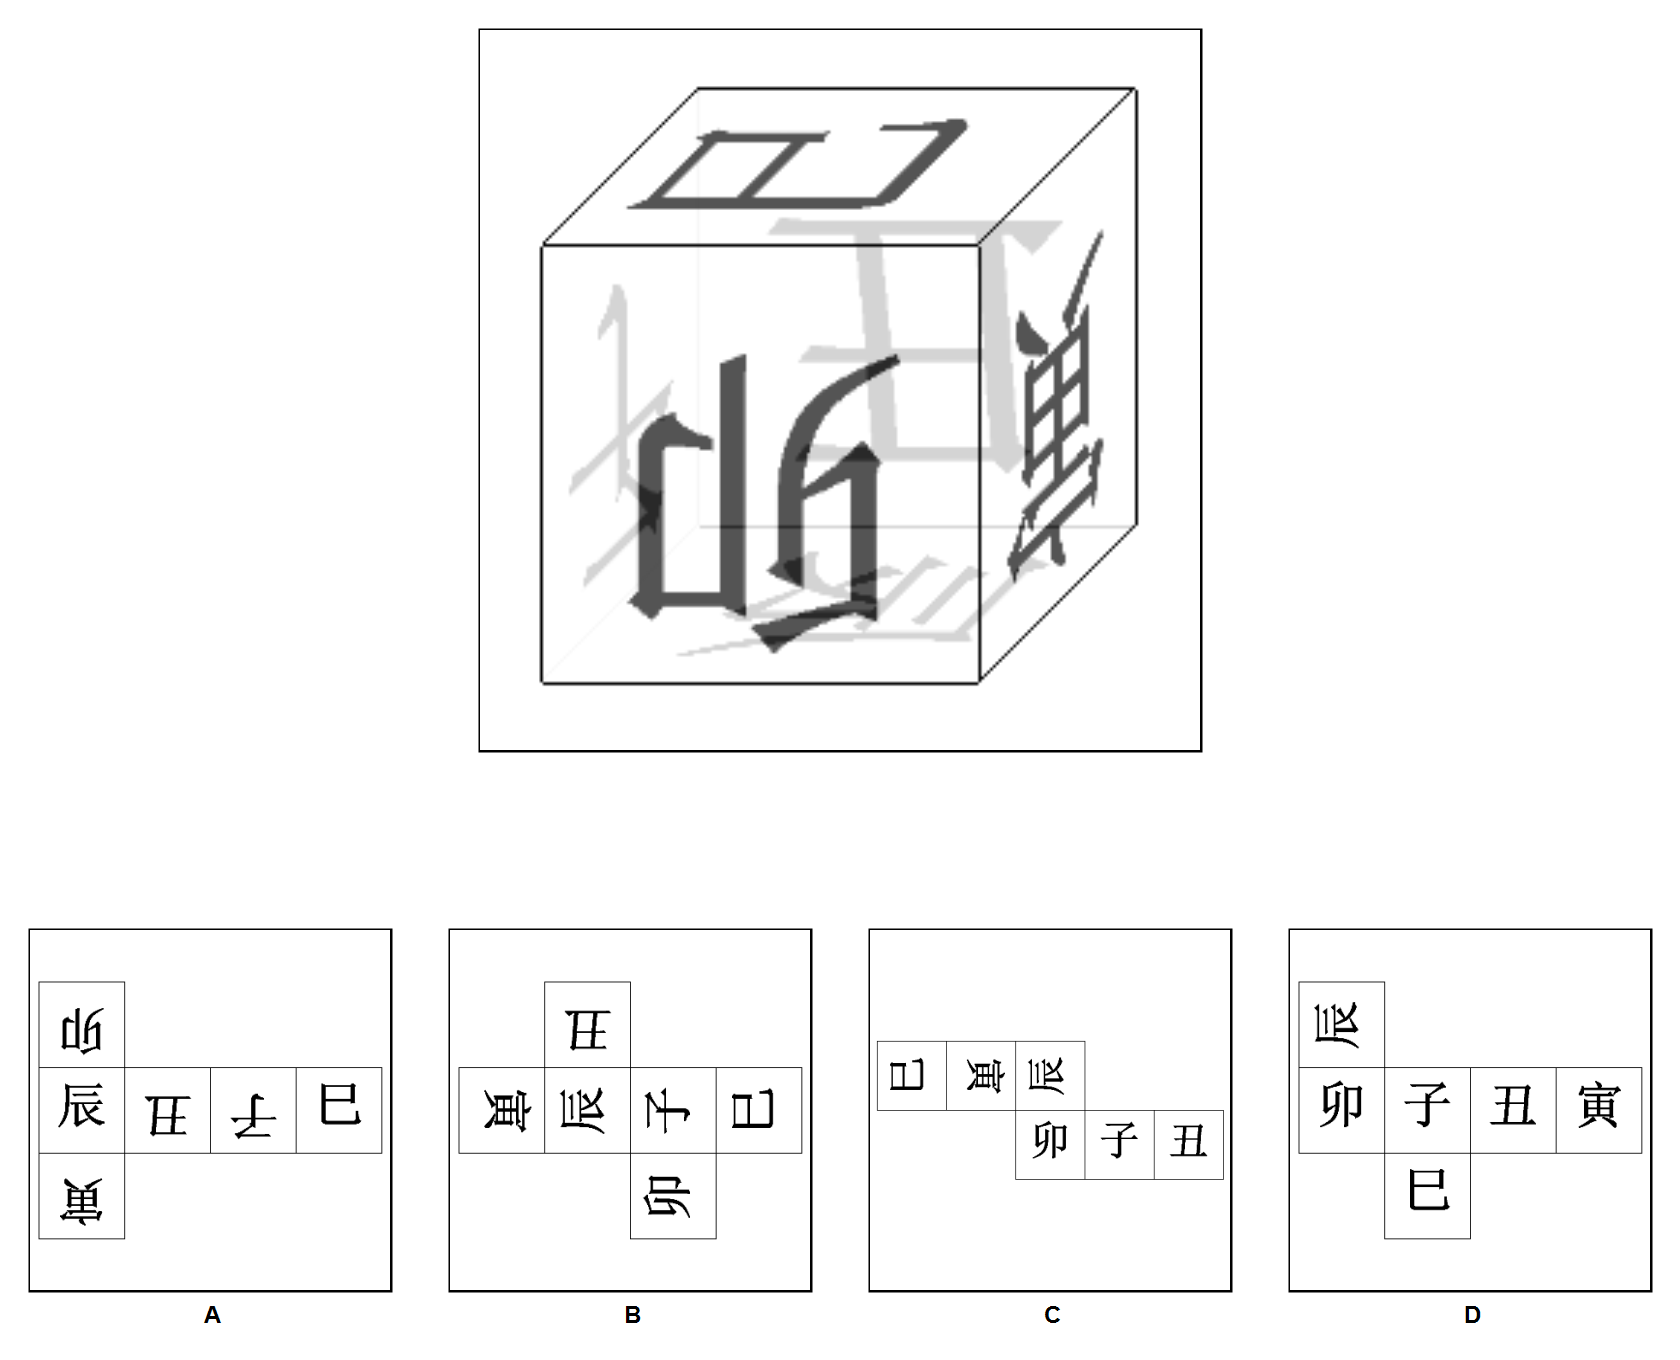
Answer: A